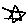
Label: star